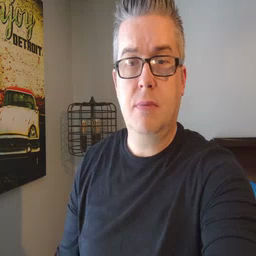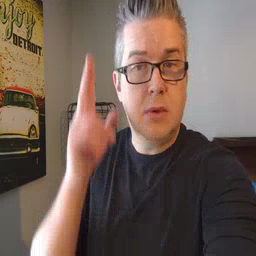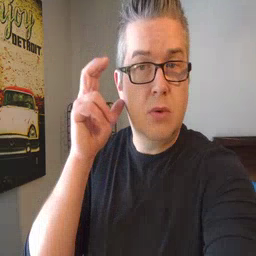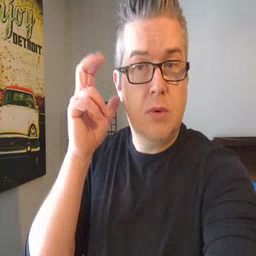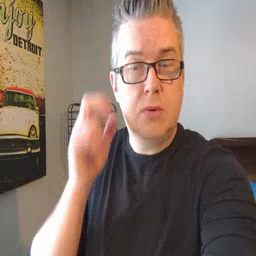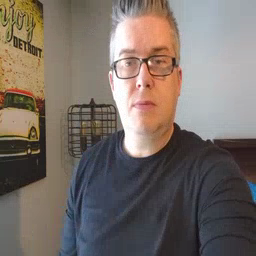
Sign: hear